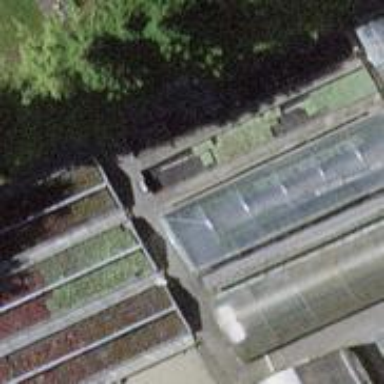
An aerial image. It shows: Greenhouse.